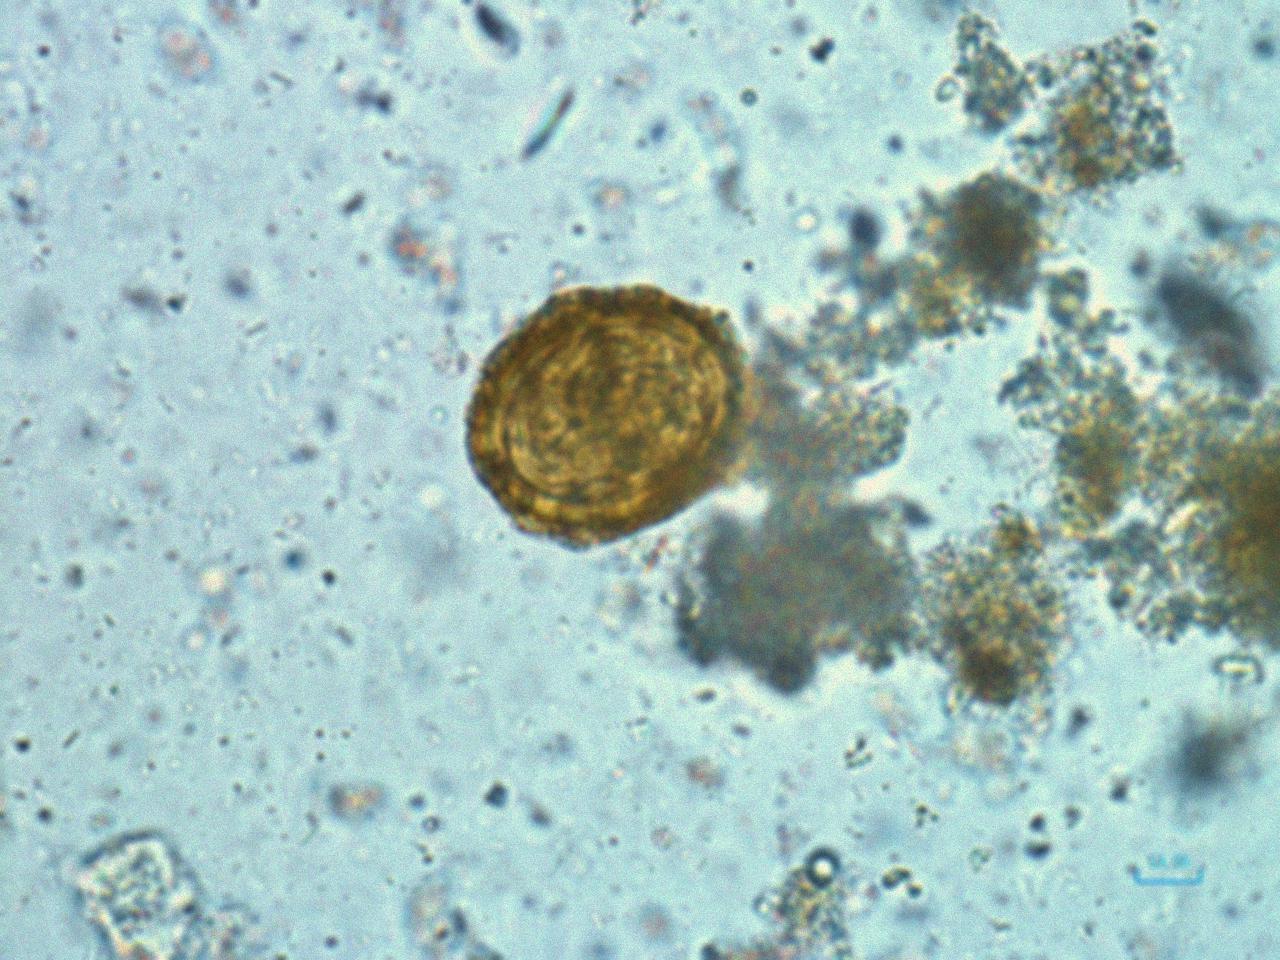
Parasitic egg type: Ascaris lumbricoides